Question: I have 2 columns in my table. C1 and C2. I want to select data out from that table provided if
'''
C1 not 3 and C2 not 5
OR
C1 not 5 nad C2 not 3
'''
Below is my sql statement
'''
select * from table A
where ((C1 <> 3 and C2 <> 5) AND (C1 <> 5 and C2 <> 3))
'''
The above successfully filtered out most cases. But it failed to select out some data e.g.
C1 = 5 and C2 = 7
I have attached a print screen for better elaboration.
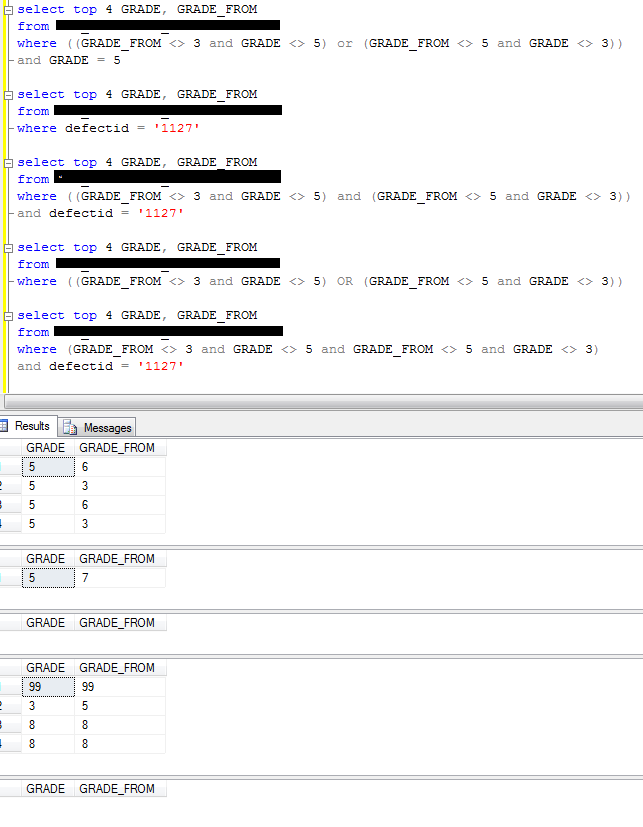
Answer: You have 'and' everywhere, that means your query
'select * from table A where ((C1 <> 3 and C2 <> 5) AND (C1 <> 5 and C2 <> 3))'
is the same as
'select * from table A where C1 <> 3 and C2 <> 5 AND C1 <> 5 and C2 <> 3'
So, the correct will be
'select * from table A where not (C1 = 3 and C2 = 5) AND not (C1 = 5 and C2 = 3)'